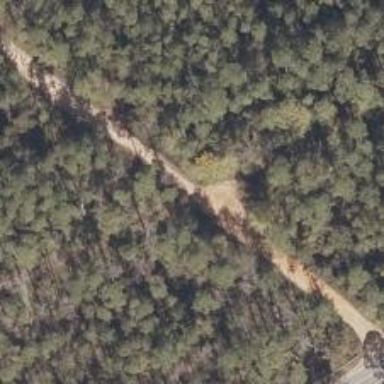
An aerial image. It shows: Abandoned railway adjacent to unclassified road.